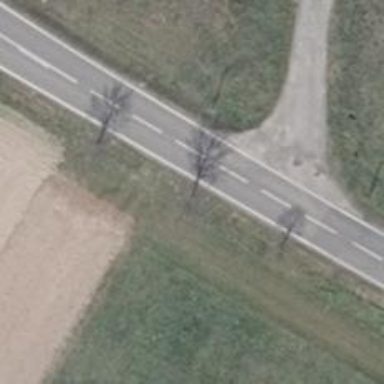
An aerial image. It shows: Avenue lined with trees.